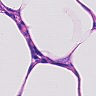
Metastatic tissue present: no